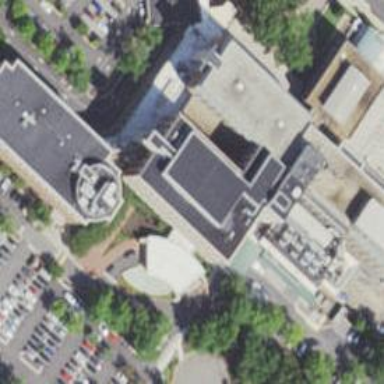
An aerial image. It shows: Entrance designated for emergency wards.